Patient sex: F
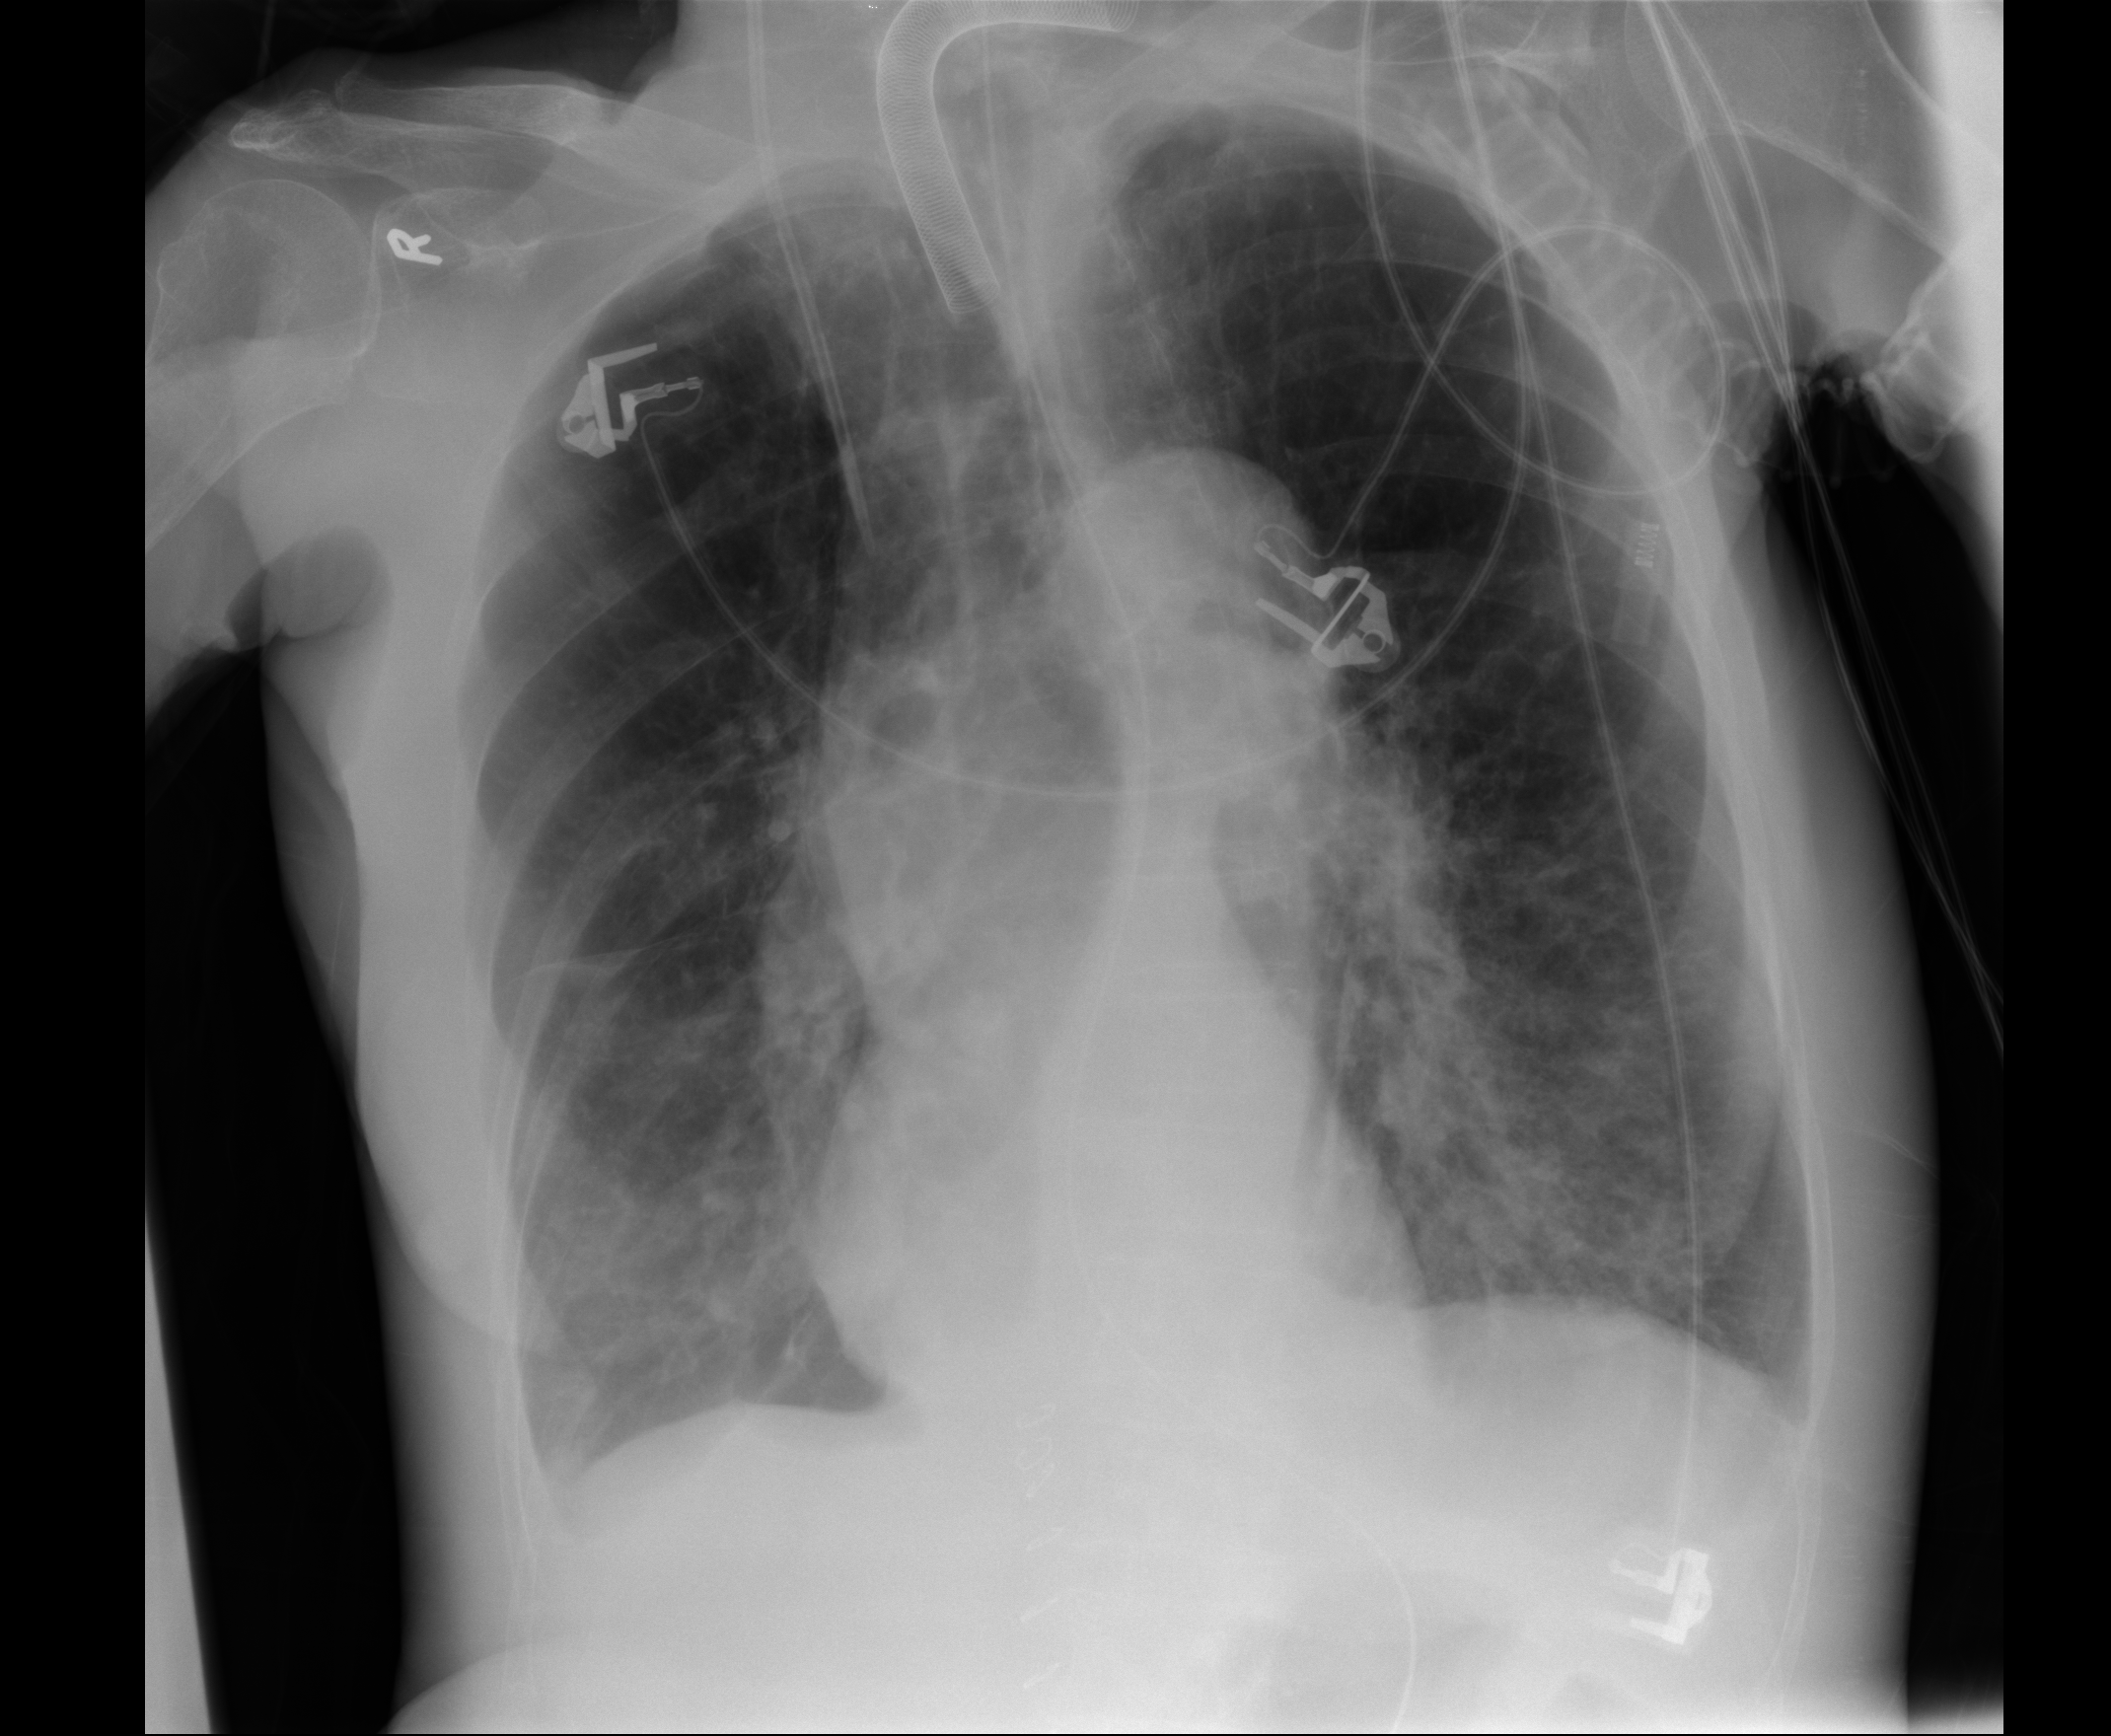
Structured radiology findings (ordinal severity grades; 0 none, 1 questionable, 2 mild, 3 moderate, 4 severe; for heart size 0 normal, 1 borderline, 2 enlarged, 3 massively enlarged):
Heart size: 0
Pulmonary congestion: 0
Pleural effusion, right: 2
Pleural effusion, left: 1
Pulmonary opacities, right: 0
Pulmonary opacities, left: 2
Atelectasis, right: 1
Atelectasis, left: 2